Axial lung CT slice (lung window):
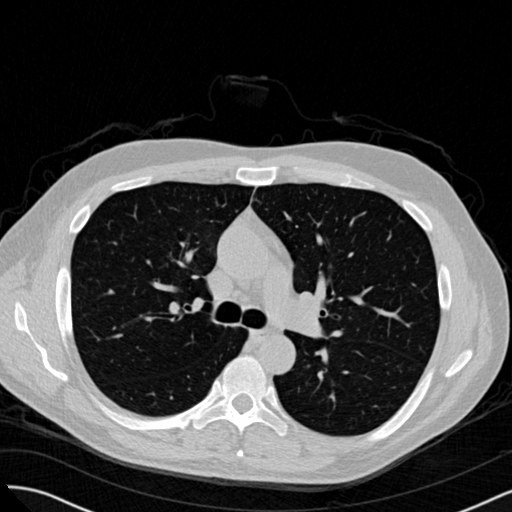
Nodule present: no